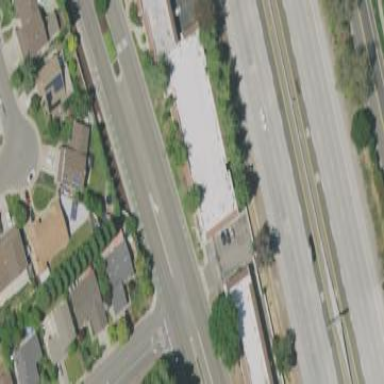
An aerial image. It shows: Commercial building.